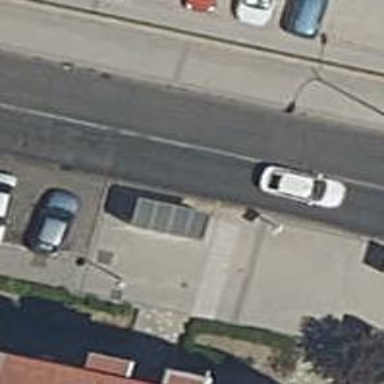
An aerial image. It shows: Public transport stop position.